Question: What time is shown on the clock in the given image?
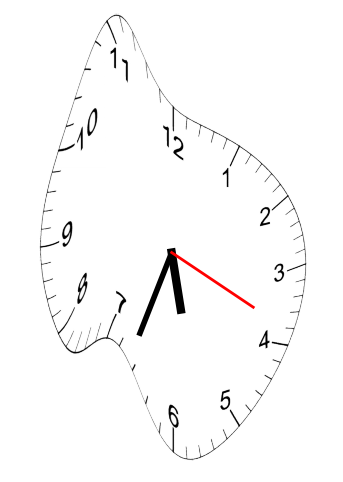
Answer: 05:33:19